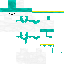
A male human skin with pale skin, wearing brown long hair dressed in a blue tshirt and red pants, featuring a closed mouth.